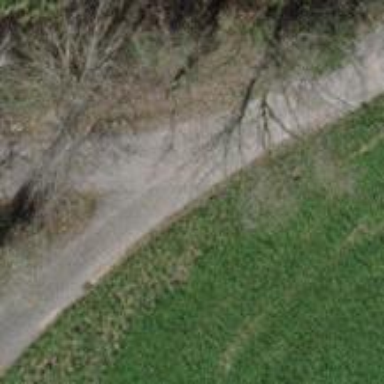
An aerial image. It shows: Gravel track with grade 2 tracktype.